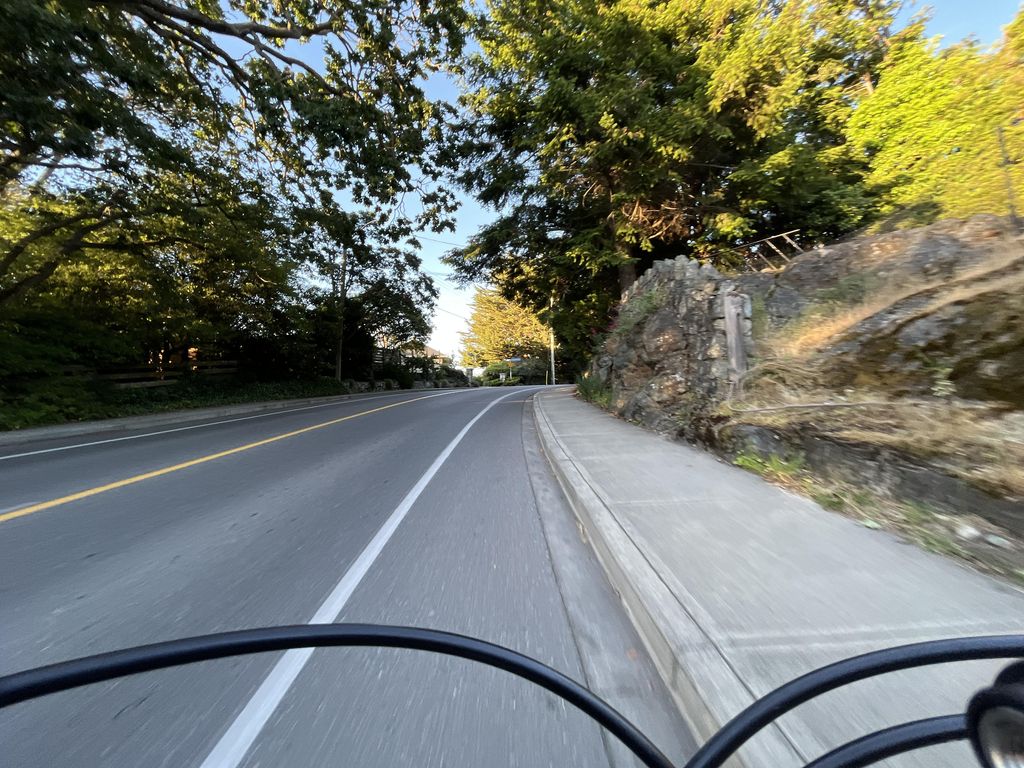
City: victoria